Question: I'm using Kibana on top of logstash and I want to filter items in the index to today, or the last 24 hours is fine too.
So apparently this requires me to run a <URL> against the underlying ElasticSearch engine that would look like:
'''
"range" : {
"timestamp" : {
"gte": "now-24h",
"lte": "now",
}
}
'''
However - I can't put that in the filter box in Kibana 3:

This is a numeric range query and it doesn't work - but it shows the input box and the idea.
So my question: how can I create a filter that filters the events to a date range in Kibana 3?
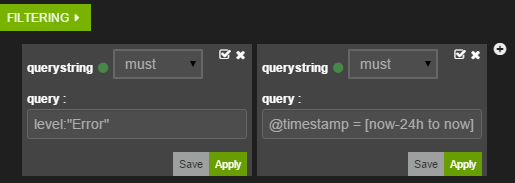
Answer: Found it, it's in the top menu:

Clicking it generates the range filter as can be seen as the 2nd filter on the left.